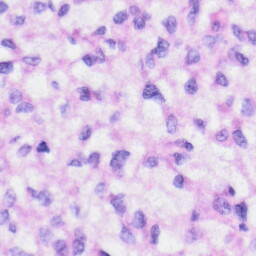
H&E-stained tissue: Liver